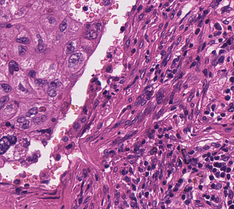
Tumor epithelial tissue: yes
Tumor-associated stroma tissue: yes
Normal tissue: no